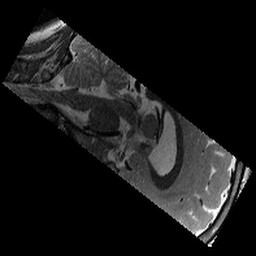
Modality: T2w
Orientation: sagittal
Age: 9
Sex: male
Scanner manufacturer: siemens
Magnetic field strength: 3 T
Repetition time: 9.23 s
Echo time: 0.067 s